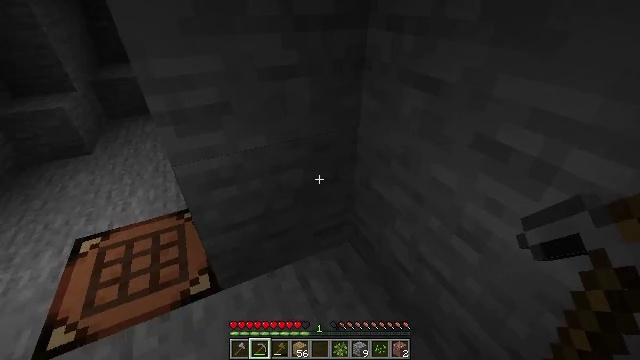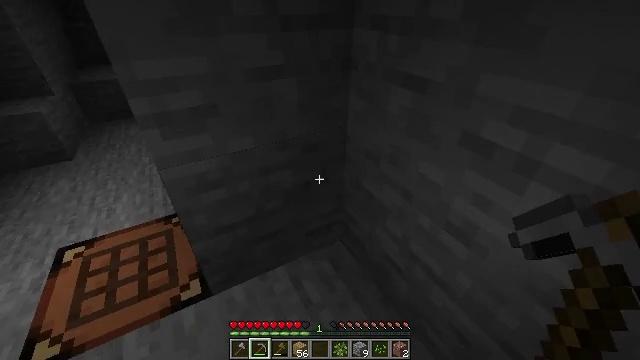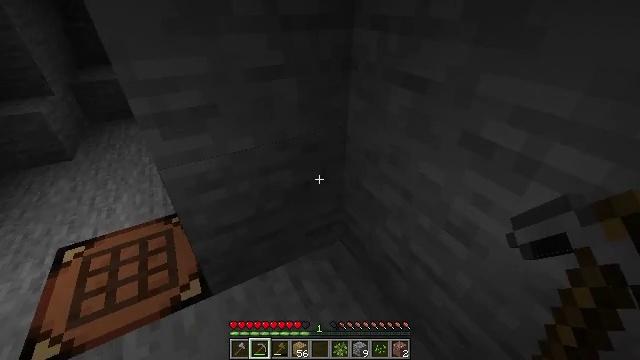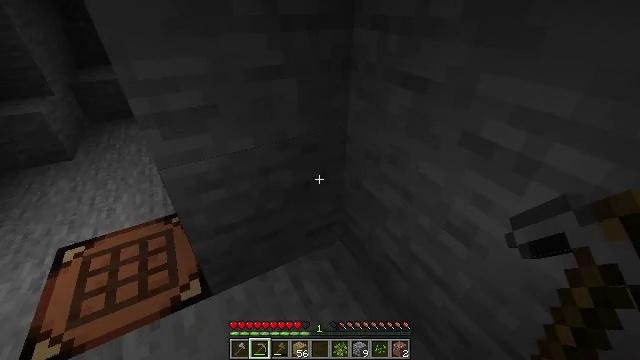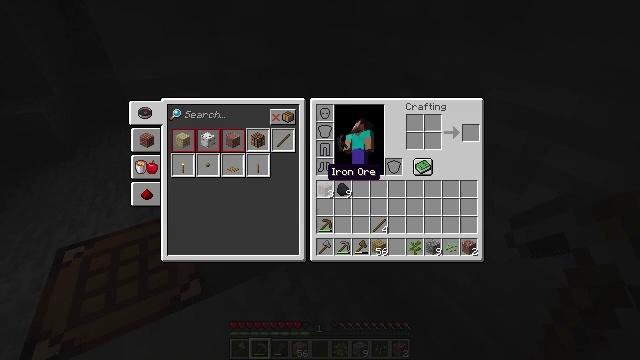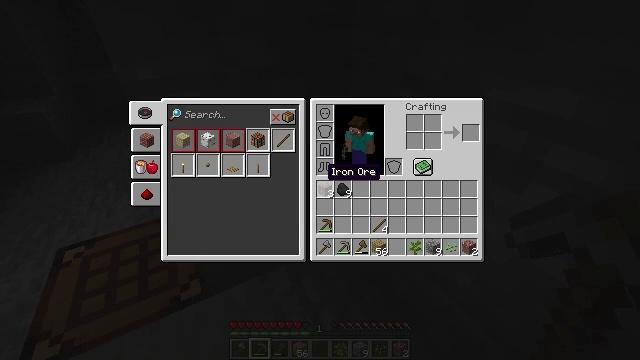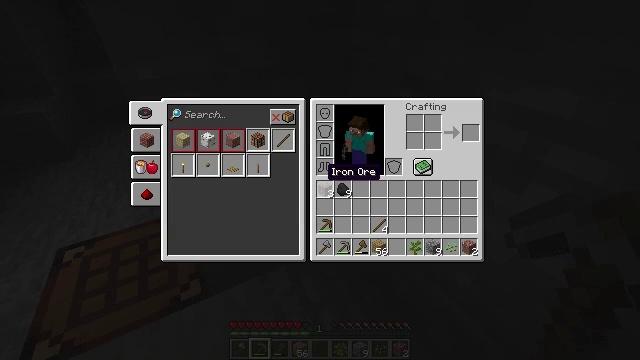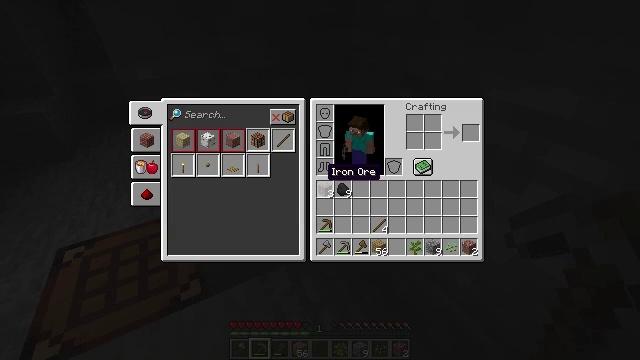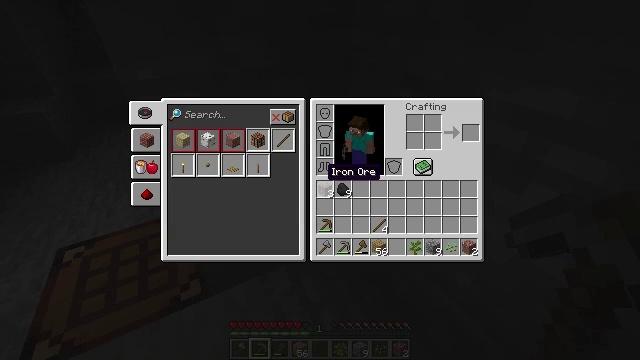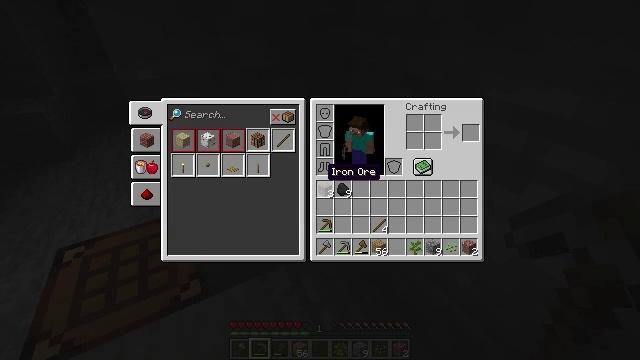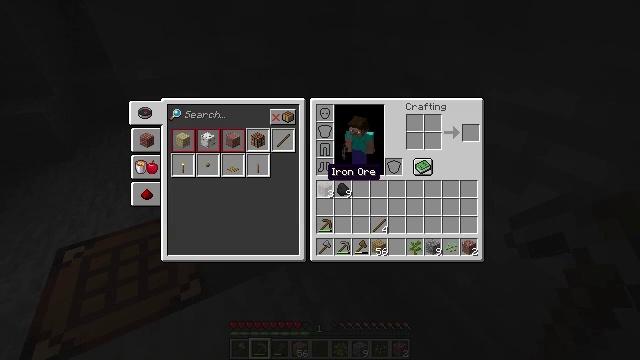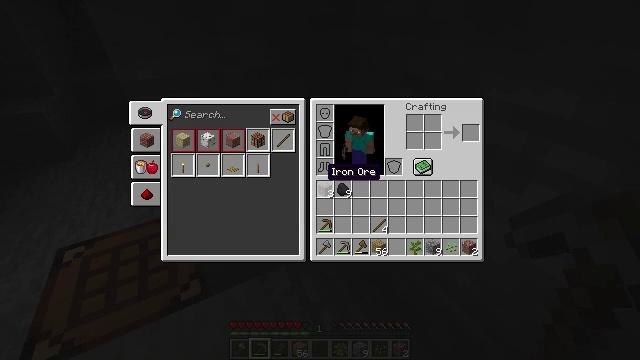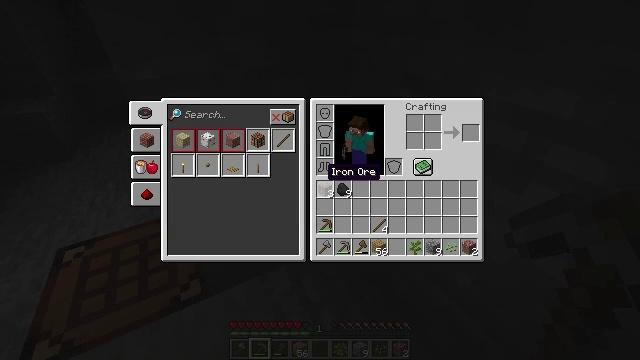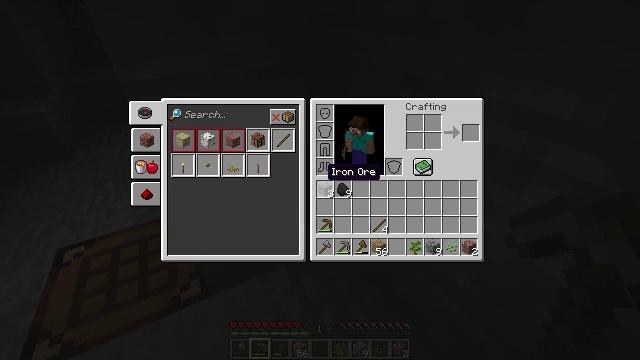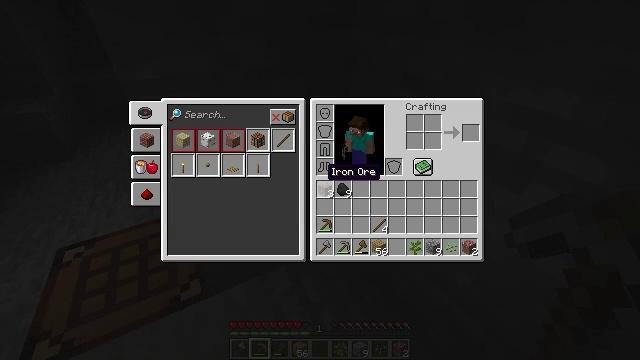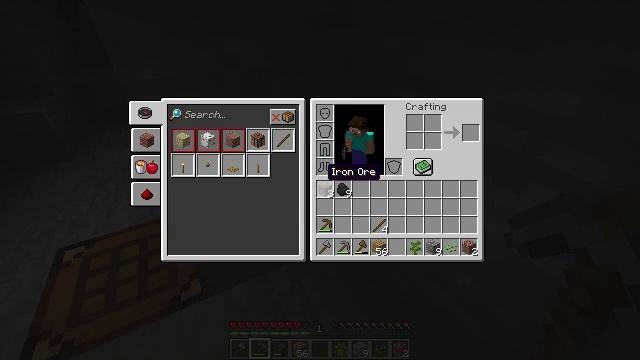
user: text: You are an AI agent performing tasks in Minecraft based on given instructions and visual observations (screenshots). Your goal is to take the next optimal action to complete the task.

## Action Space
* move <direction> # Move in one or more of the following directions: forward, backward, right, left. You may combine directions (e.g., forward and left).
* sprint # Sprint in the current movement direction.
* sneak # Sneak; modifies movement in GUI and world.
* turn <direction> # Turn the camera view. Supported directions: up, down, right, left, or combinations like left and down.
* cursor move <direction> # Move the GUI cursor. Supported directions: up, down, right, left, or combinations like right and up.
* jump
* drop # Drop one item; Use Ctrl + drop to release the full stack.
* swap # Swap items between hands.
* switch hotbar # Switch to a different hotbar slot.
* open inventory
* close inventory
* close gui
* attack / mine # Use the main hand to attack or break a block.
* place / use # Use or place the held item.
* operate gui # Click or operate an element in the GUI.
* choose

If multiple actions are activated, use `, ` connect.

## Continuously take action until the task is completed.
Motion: motion action
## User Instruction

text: Harvest stone in the caves.
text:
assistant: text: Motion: turn right
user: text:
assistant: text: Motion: no_op
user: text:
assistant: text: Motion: no_op
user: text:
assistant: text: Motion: close inventory
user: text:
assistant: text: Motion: close inventory
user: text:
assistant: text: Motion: close inventory
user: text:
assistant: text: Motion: close inventory
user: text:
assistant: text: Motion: close inventory
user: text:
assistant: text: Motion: no_op
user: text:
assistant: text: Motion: no_op
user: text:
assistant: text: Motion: no_op
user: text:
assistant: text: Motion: no_op
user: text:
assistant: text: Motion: no_op
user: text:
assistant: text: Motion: no_op
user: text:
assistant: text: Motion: no_op
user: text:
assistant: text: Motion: no_op
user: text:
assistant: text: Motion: no_op
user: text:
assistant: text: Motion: no_op
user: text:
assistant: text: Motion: no_op
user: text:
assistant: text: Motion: turn left
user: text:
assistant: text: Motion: no_op
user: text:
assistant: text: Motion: no_op
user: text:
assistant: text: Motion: turn left
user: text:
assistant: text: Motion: turn left
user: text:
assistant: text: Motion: turn left
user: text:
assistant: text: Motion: no_op
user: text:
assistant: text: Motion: no_op
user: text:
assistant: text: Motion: no_op
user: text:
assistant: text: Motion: no_op
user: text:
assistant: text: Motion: no_op